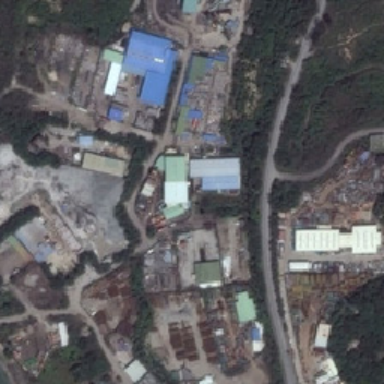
Industrial zones are very busy .